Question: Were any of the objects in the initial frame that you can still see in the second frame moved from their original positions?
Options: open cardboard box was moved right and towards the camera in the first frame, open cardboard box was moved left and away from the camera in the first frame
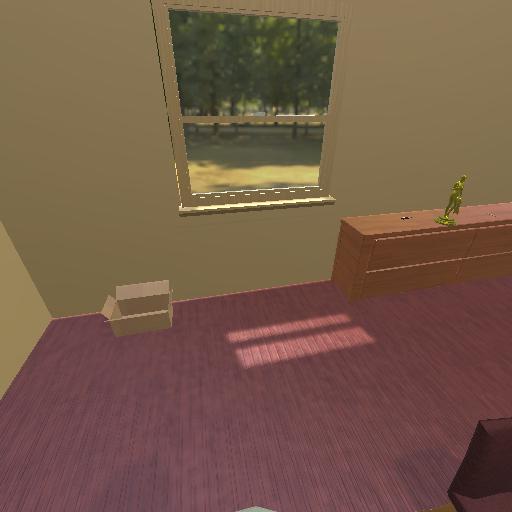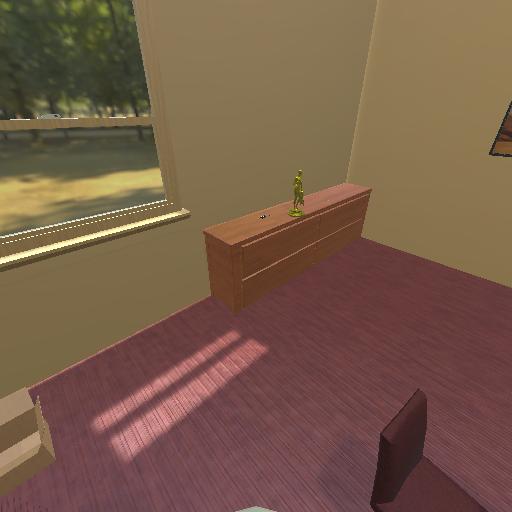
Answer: open cardboard box was moved right and towards the camera in the first frame